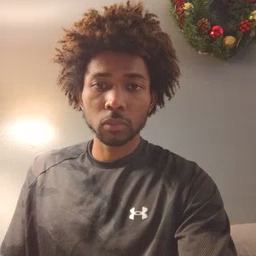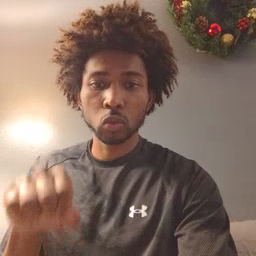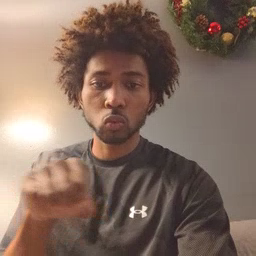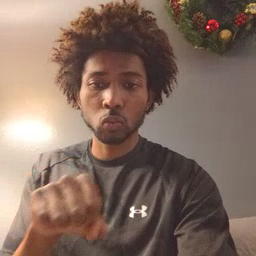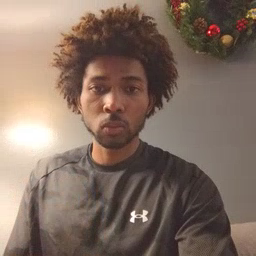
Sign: shoe